Field crop: maize
Growth stage: 2
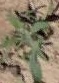
Species: atriplex